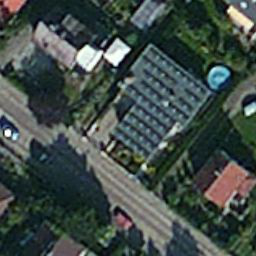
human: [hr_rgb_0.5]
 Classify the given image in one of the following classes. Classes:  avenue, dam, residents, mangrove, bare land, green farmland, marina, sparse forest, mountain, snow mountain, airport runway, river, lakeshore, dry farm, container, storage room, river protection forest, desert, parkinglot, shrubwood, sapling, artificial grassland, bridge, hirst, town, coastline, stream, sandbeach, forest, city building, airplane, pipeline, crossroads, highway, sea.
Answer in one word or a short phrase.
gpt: residents